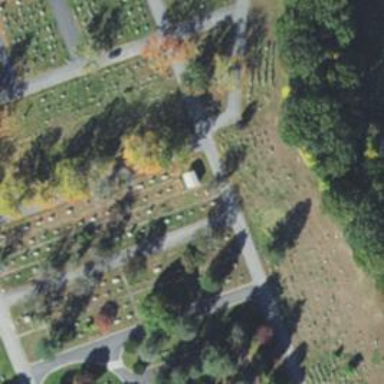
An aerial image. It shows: Grave site suitable for tourism.